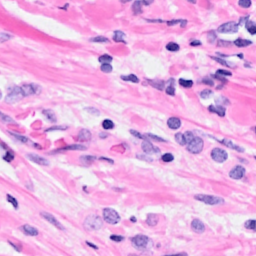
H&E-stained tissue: Breast